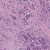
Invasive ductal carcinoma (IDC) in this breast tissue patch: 1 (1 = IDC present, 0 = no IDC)